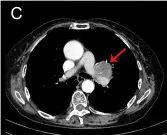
Computed tomography (CT) scans of the thorax of the patient. (B) Image of the best response of pembrolizumab therapy.
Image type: radiology (ct)